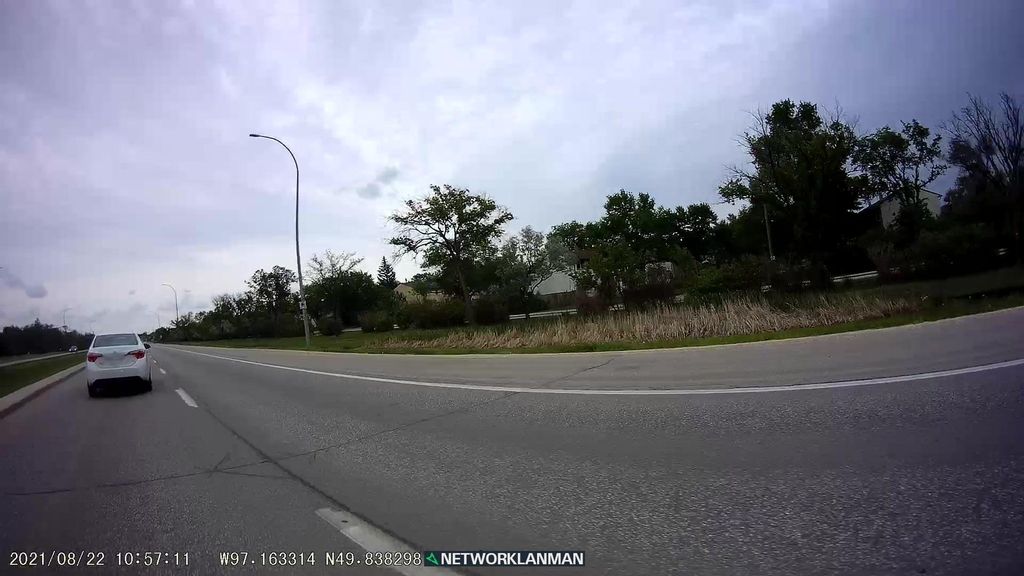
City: winnipeg